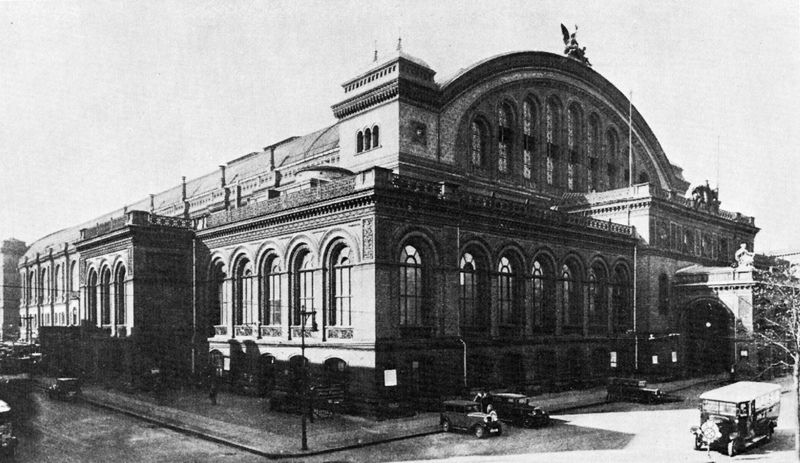
Titel: Anhalter Bahnhof in Berlin
Standort: Berlin, Anhalter Bahnhof (EU - D)
Schlagwörter: fenster, dach, backstein, platz, figuren, halle, foto, bahnhof, halbrund, autos, bus, auts